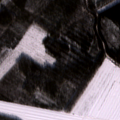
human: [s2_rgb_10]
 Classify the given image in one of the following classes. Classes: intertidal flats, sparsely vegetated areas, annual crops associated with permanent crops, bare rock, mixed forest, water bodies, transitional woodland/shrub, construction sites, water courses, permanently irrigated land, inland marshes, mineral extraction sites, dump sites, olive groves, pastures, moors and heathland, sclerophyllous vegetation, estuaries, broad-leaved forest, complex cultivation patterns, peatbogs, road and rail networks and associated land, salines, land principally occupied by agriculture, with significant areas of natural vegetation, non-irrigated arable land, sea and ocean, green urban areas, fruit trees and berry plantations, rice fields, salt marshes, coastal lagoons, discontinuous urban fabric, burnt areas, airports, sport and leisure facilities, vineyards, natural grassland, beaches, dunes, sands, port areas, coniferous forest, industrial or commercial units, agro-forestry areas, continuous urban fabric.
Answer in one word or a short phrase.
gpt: non-irrigated arable land, broad-leaved forest, mixed forest